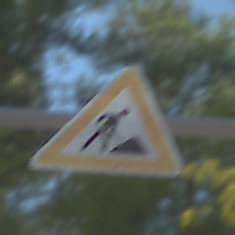
Verkehrszeichen: Arbeitsstelle
Umgebung: Outdoor, Nature
Tageszeit: MorningAfternoon
Wetter: PartlyCloudy
Licht: Natural
Jahreszeit: NotSpecified
Kontrast: HighContrast